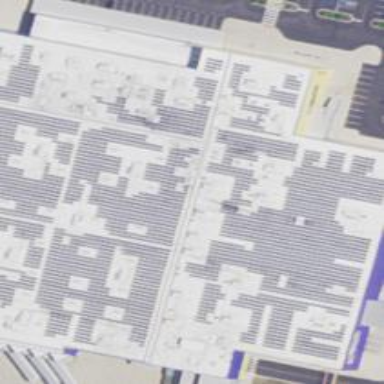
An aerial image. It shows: Solar power generator utilizing photovoltaic technology with solar photovoltaic panels.